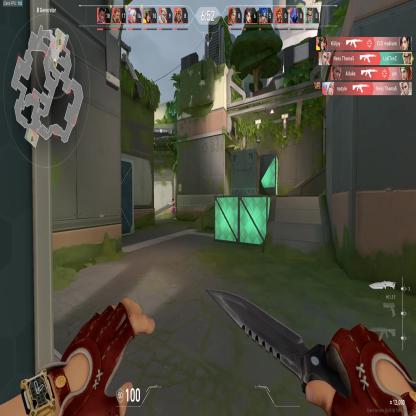
Label: enemy